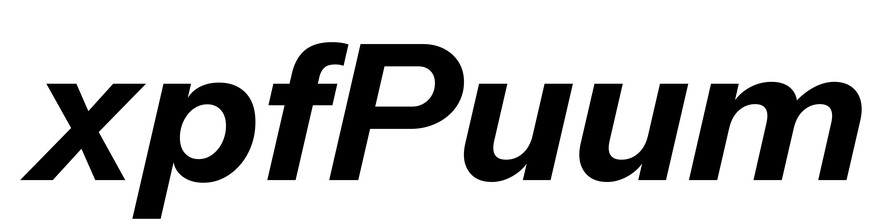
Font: InstrumentSans-Italic_Bold_Italic